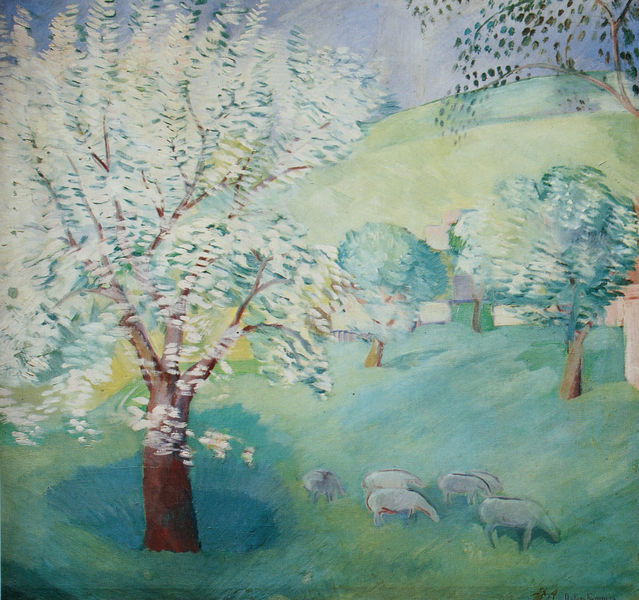
Titel: Frühjahr auf der Krim
Künstler: Pawel Kusnezow
Standort: St. Petersburg
Institution: Russisches Museum
Schlagwörter: baum, blau, blätter, gemälde, himmel, laub, schatten, weiß, wolken, bäume, gelb, grün, landschaft, äste, bunt, licht, türkis, blüten, gras, tier, tiere, wiese, malerei, naive malerei, signatur, häuser, hügel, natur, vieh, weide, wind, zweige, blatt, sommer, dorf, grasen, herde, linien, naiv, monet, baumkronen, frühling, schaf, hänge, obstbaum, schafe, schaafe, äsen, weise, quadratisch, kirschblüten, naur